Platform: macOS
Application: Arc Browser
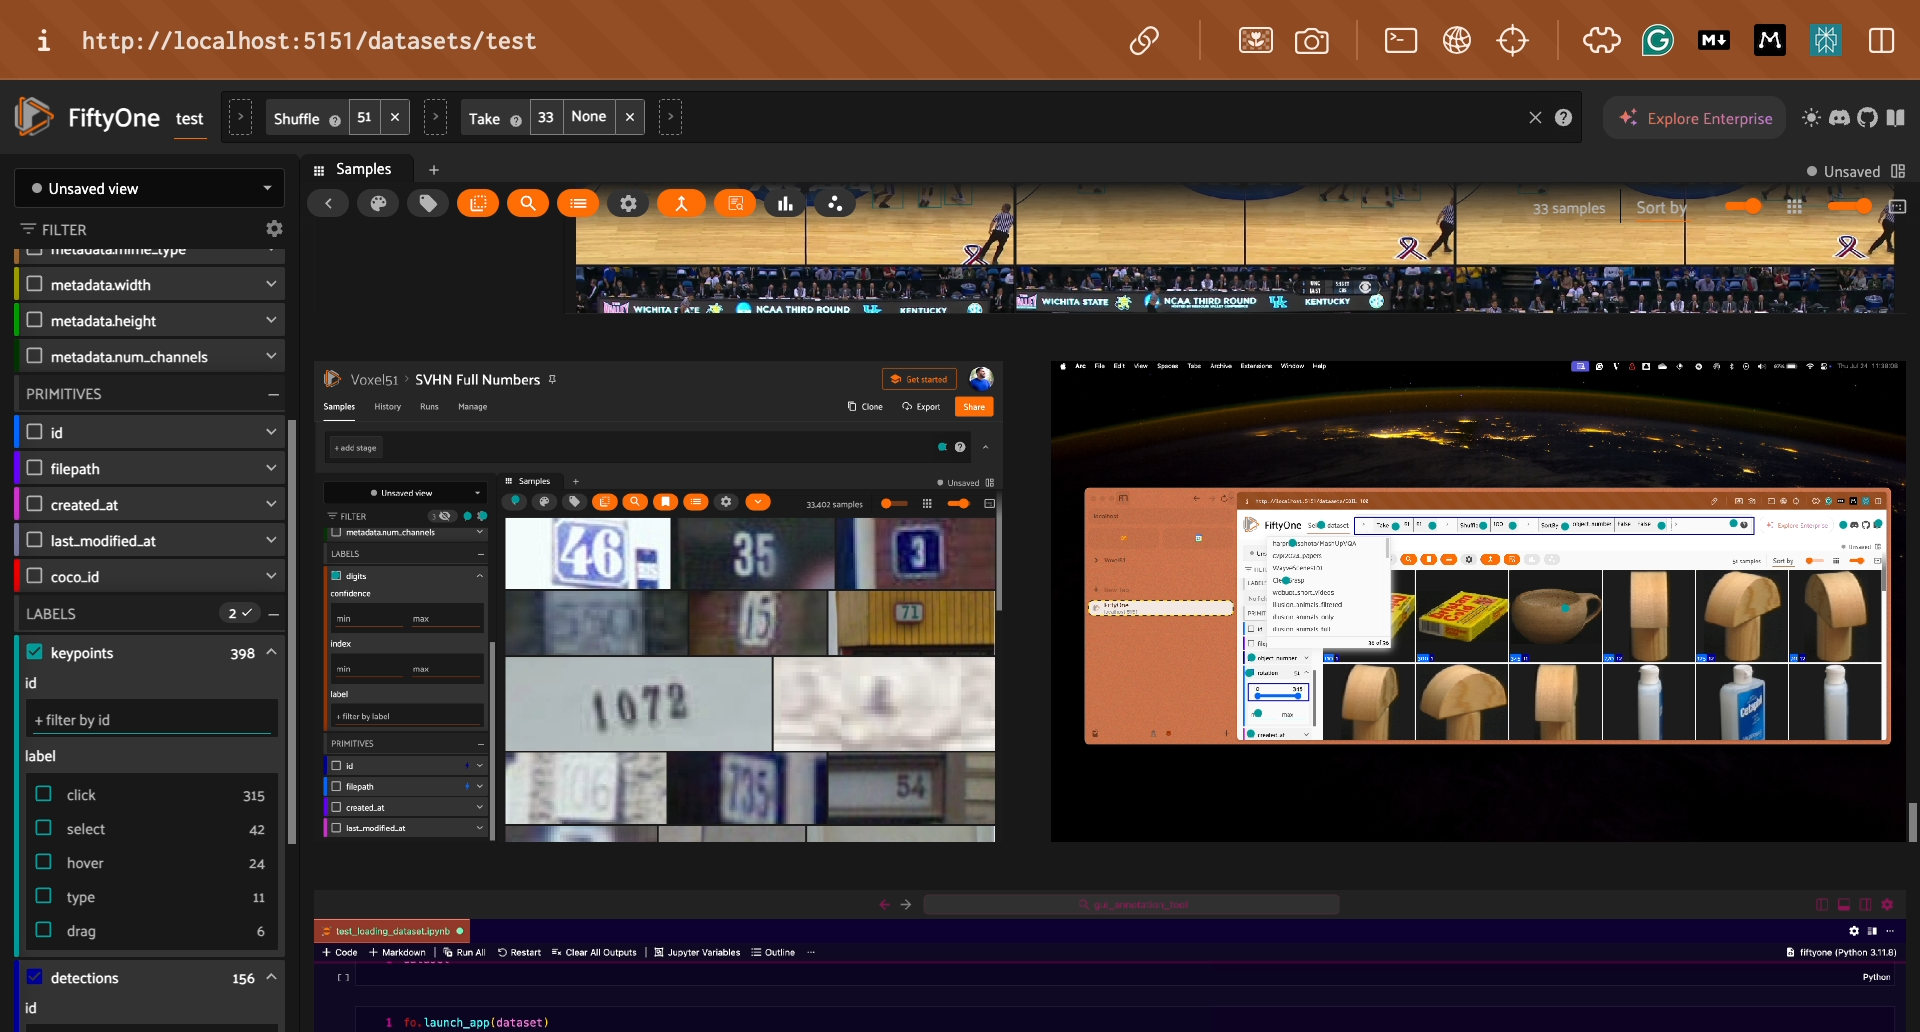
task_description: Scroll up on the sidebar
action_type: click
element_info: Slider
steps_since_start: 1